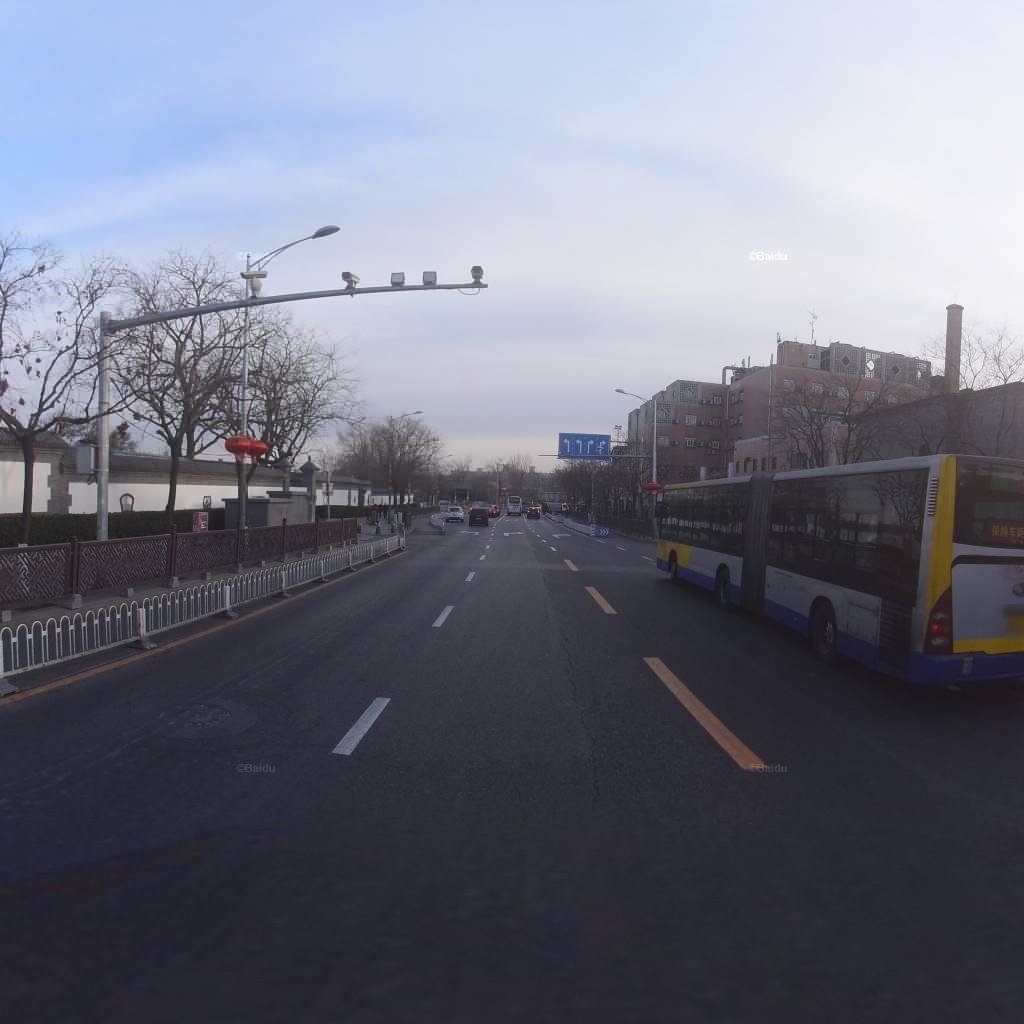
Region: Xicheng
Road damage annotations: manhole cover, longitudinal crack